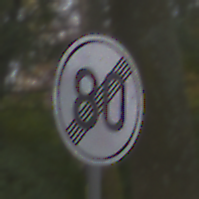
Verkehrszeichen: EndeGeschwindigkeit80
Umgebung: Outdoor, Nature
Tageszeit: Midday
Wetter: Overcast
Licht: Natural
Jahreszeit: Autumn
Kontrast: LowContrast